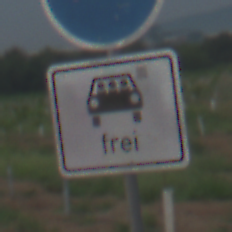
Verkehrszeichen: MehrfachbesetzePersonenkraftwagenFrei
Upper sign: Busssonderstreifen
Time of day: SunriseSunset
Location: Outdoor (Nature)
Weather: PartlyCloudy
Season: NotSpecified
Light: Natural